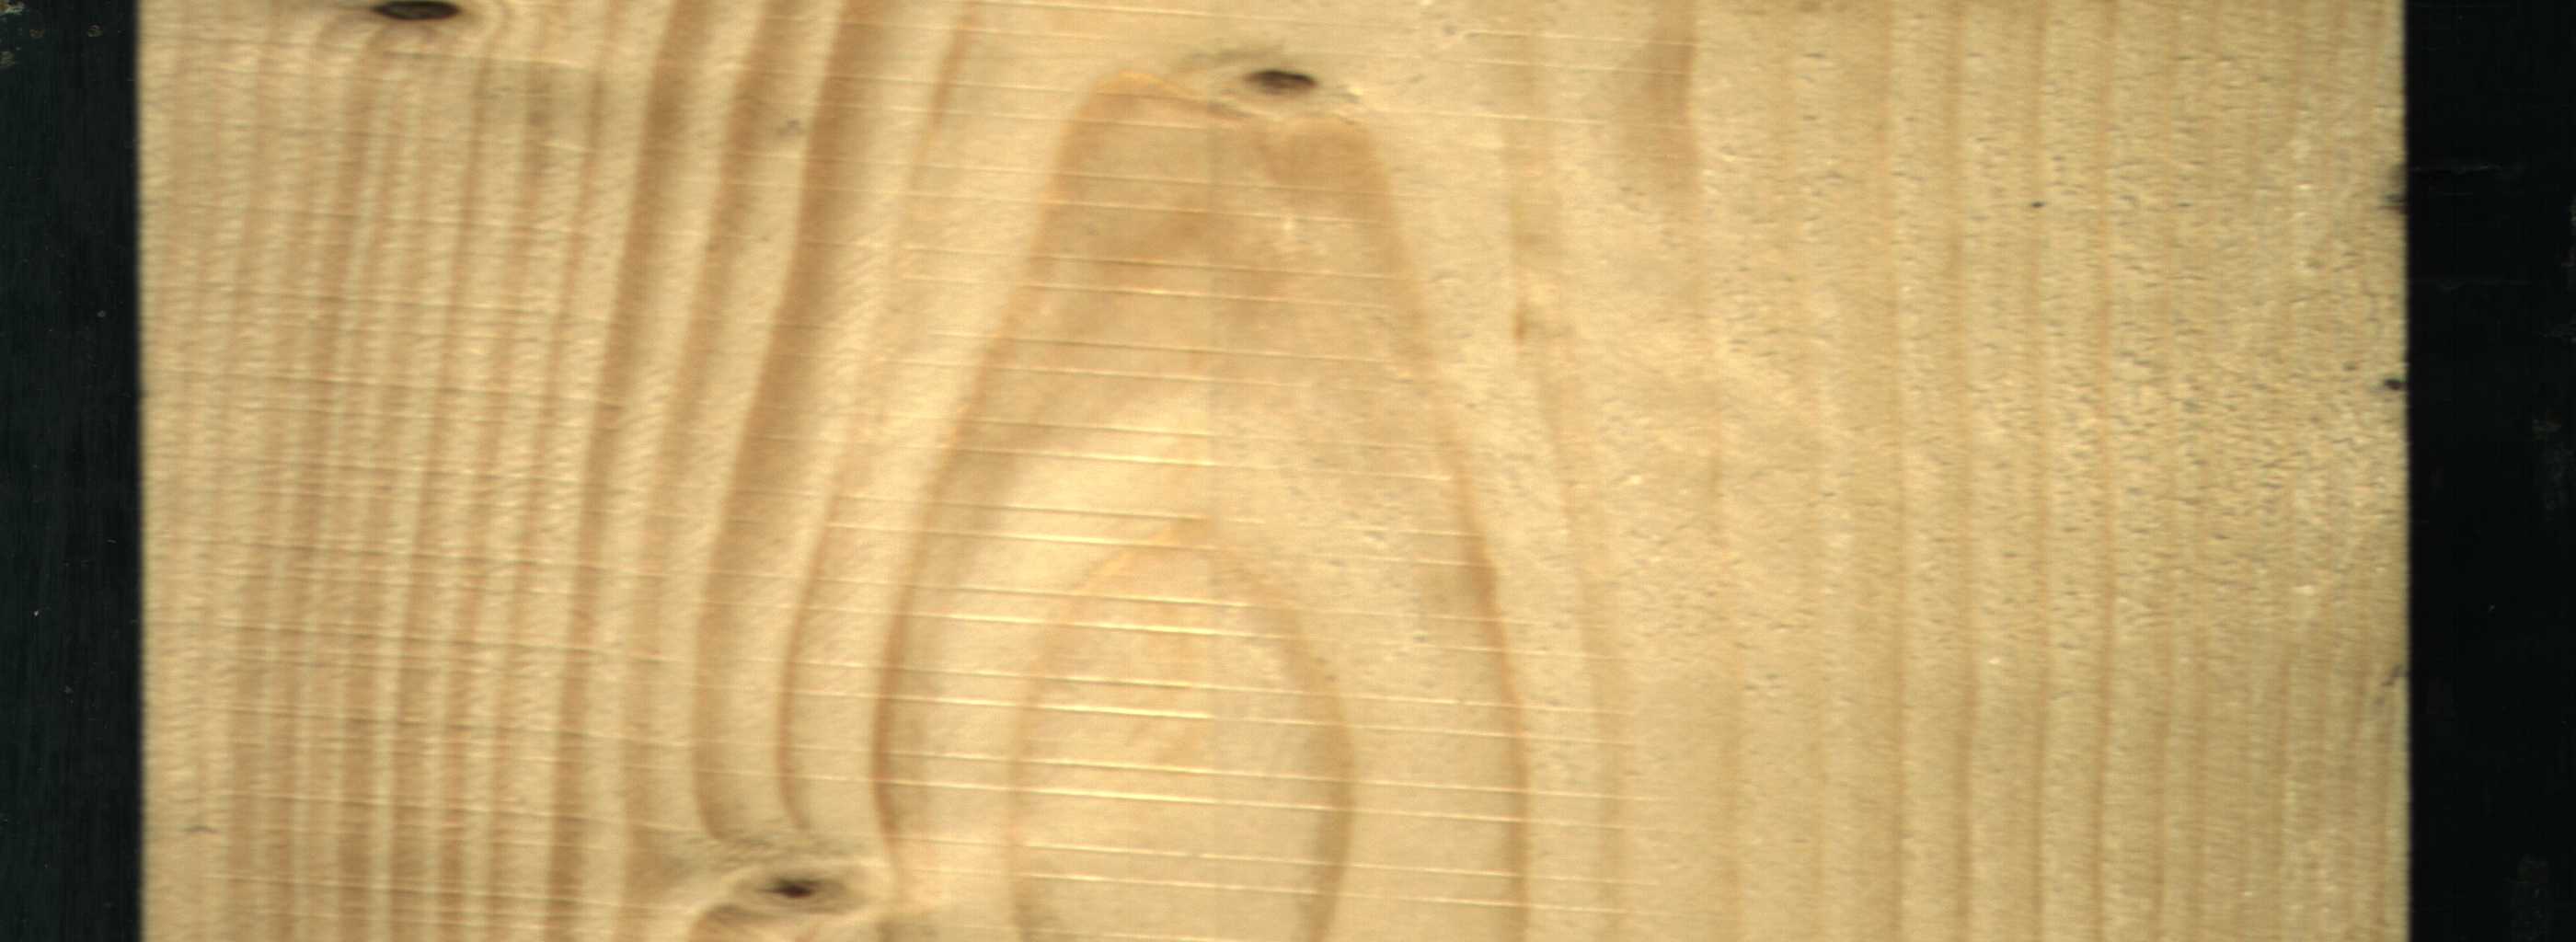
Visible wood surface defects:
Dead_Knot
Live_Knot
Live_Knot